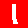
Digit: 1